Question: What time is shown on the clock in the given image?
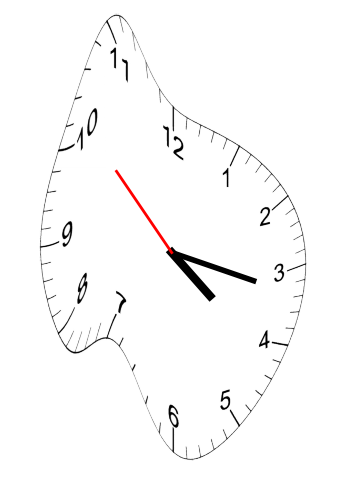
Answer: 04:16:52